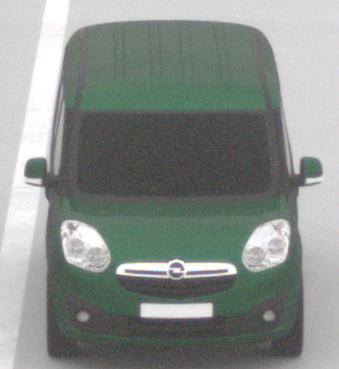
Make: Opel
Model: Combo Combi L1H1 1.4
Detailed model: Combo (D) Combi
Model produced from: 2012/01
Model produced until: 2013/11
Doors: 5
Color: green
Road condition: dry road
Daytime: midday
Contrast: low contrast